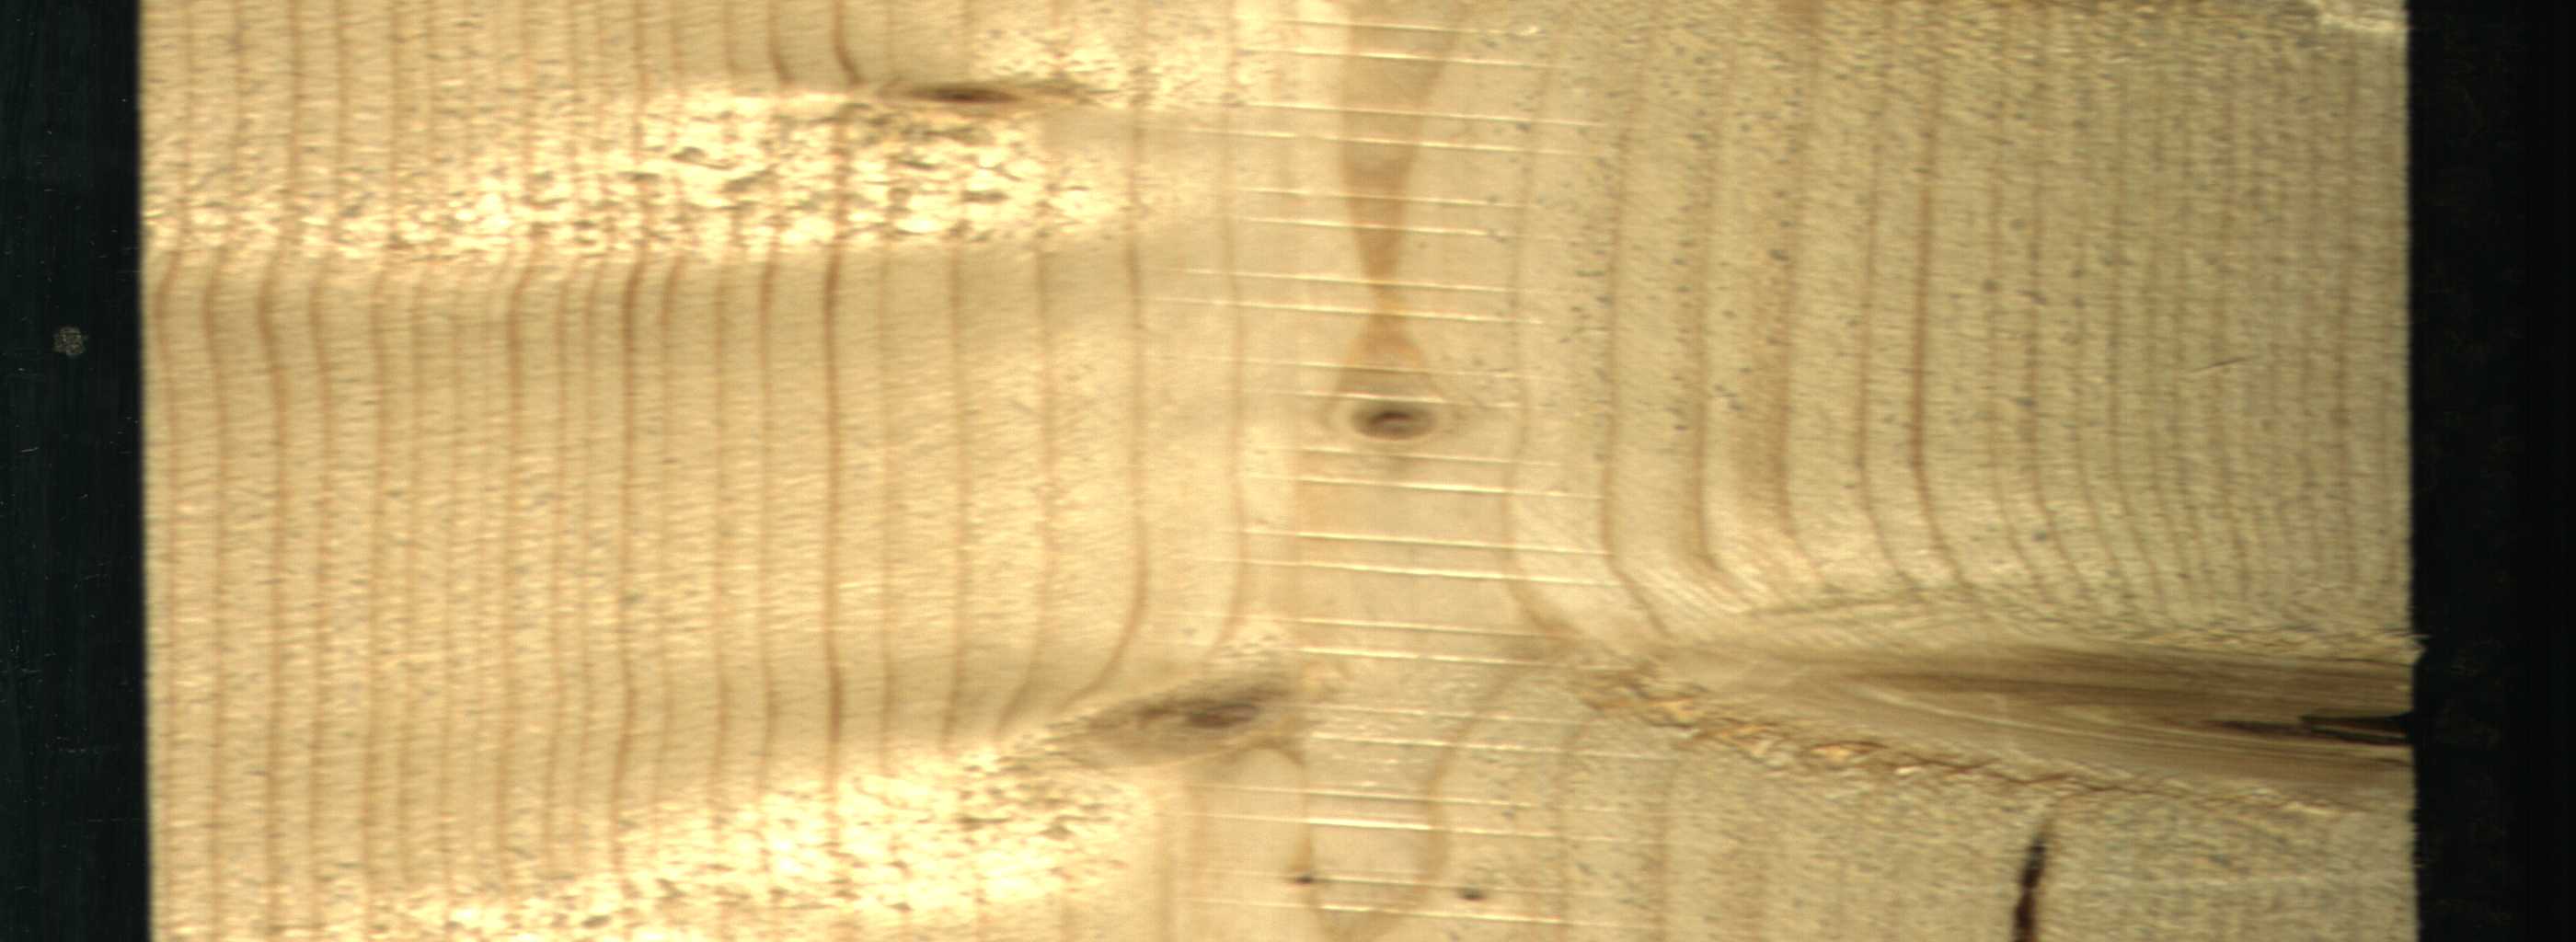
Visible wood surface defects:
resin
knot_with_crack
Live_Knot
Live_Knot
Live_Knot